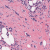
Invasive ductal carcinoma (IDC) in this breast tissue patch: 1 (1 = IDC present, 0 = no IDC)